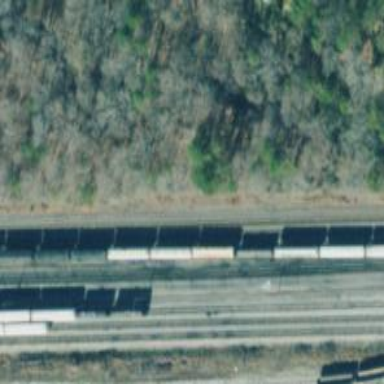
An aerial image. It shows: Railway track.